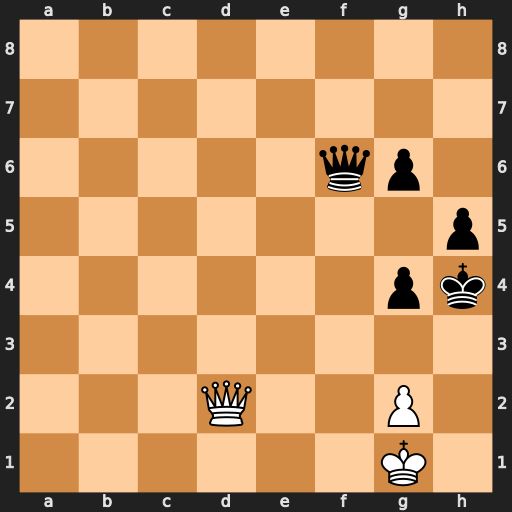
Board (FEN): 8/8/5qp1/7p/6pk/8/3Q2P1/6K1
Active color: w
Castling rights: -
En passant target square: -
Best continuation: g3+ Kxg3 Qh2+ Kf3 Qf2+ Ke4 Qxf6